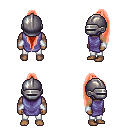
a pixel art fantasy rpg character, male body template, human, dark skin, chain tabard jacket, white pants, red extra-long topknot hairstyle, metal helm, white cloth bracers, four views (front, back, left, right), 2x2 character sprite sheet, small pixel art, hard edges, no anti-aliasing